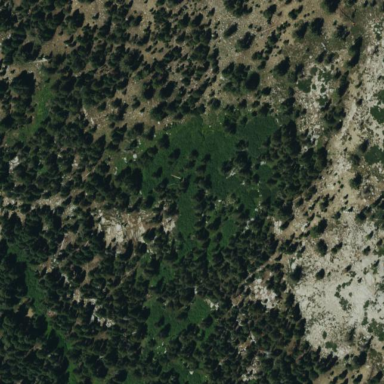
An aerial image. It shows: Wet meadow with woodland vegetation.